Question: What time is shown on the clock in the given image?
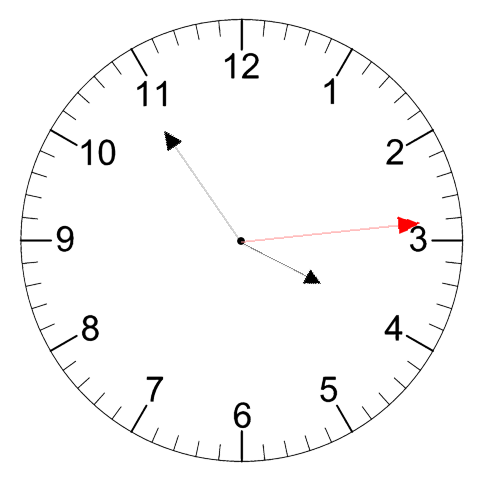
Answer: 03:54:14